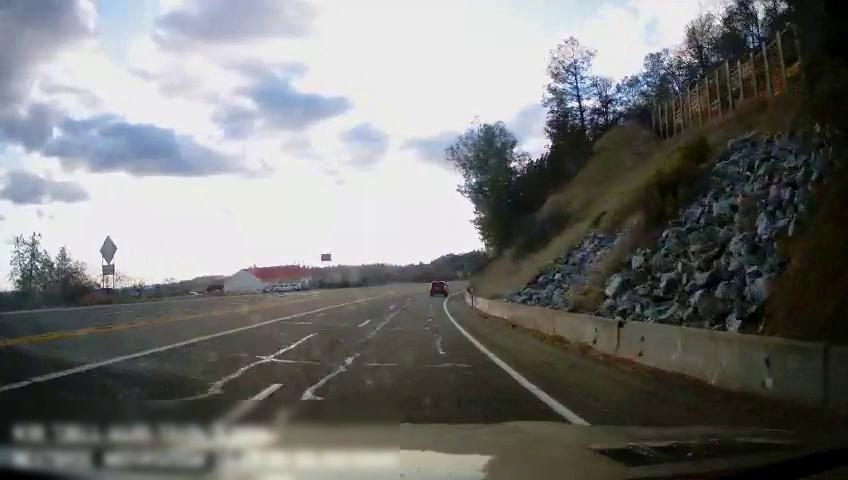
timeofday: Day
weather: Cloudy
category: Drivable Space
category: Vehicles | SUV
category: Vehicles | Truck
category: Vehicles | SUV
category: Lanes | Opposite Lane
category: Lanes | Alternate Lane
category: Lanes | Current Lane
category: Lanes | Alternate Lane
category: Lanes | Current Lane
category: Traffic | Signs
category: Traffic | Signs